Field crop: tomato
Growth stage: 2
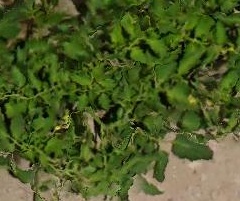
Species: tomato